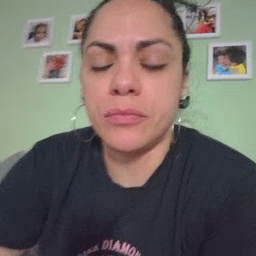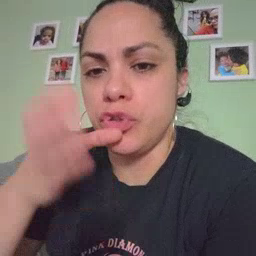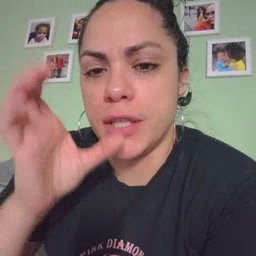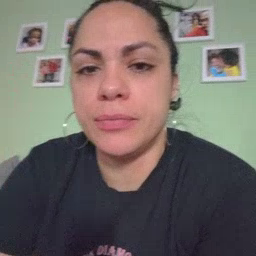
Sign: drink